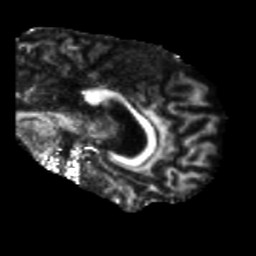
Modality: FA
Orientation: sagittal
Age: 49
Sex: male
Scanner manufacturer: siemens
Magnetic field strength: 3 T
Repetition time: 5.25 s
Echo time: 0.08 s